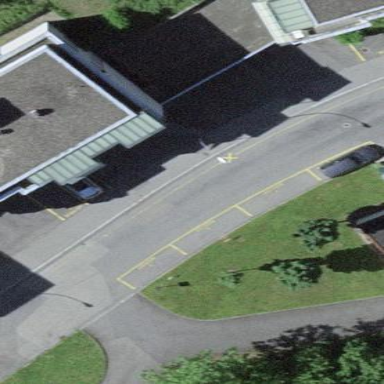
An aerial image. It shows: Parking area with asphalt surface.